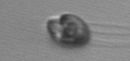
Label: flagellate_morphotype1